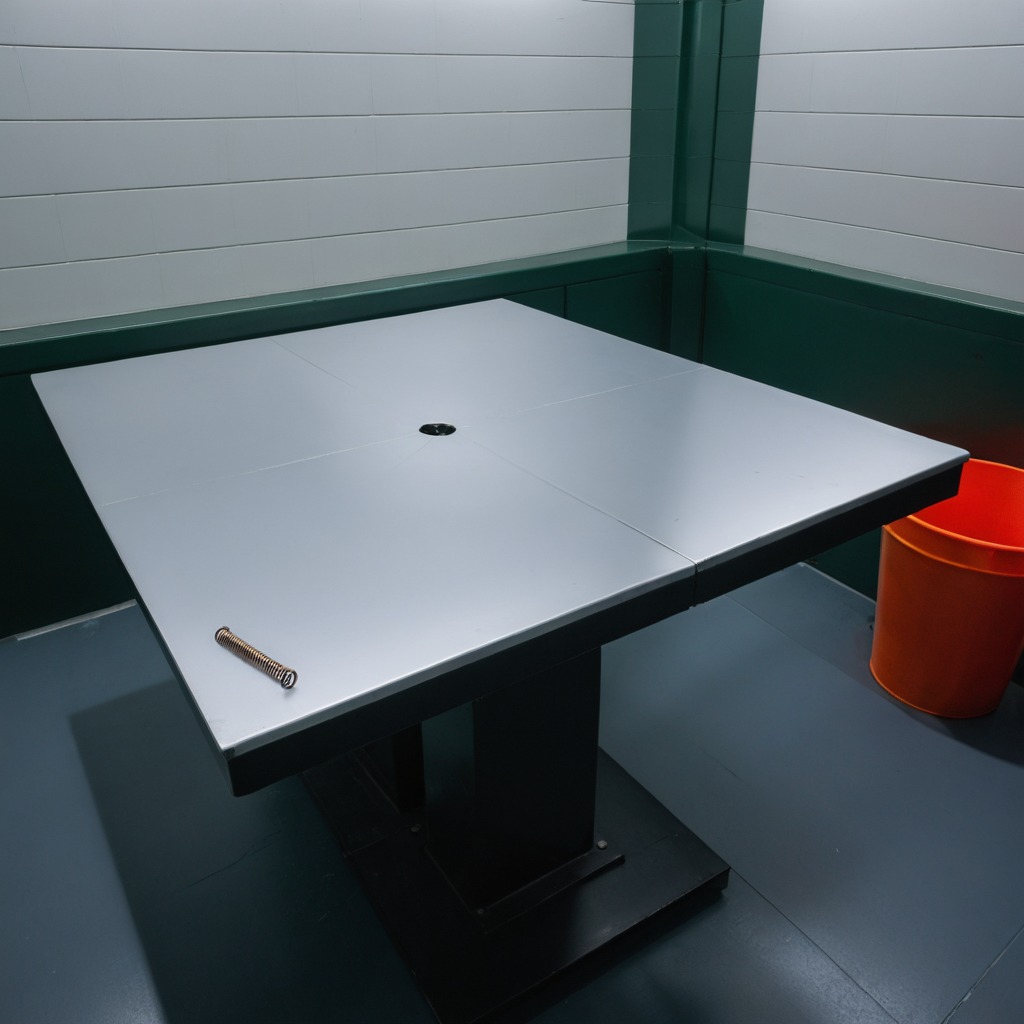
A coiled metal spring is lying on the table in the railway signal maintenance room.